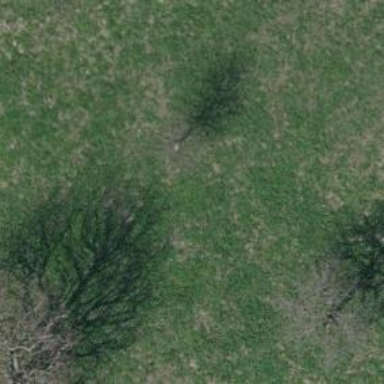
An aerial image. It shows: Beautiful tree in nature.